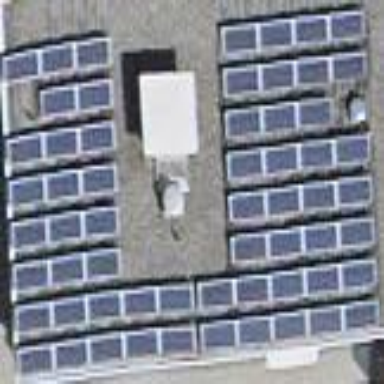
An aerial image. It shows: Solar photovoltaic panel generator.